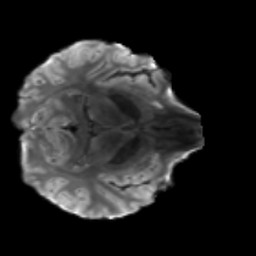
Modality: T2w
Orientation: axial
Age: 25
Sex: male
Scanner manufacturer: siemens
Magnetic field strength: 3 T
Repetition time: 3.5 s
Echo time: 0.086 s